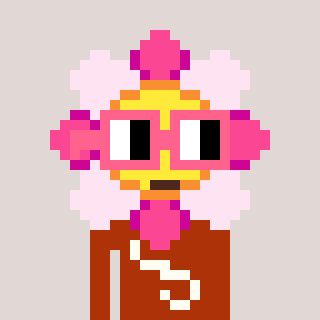
a pixel art character with square pink glasses, a flower-shaped head and a hotbrown-colored body on a warm background